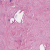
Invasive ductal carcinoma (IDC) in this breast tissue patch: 1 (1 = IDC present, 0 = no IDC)